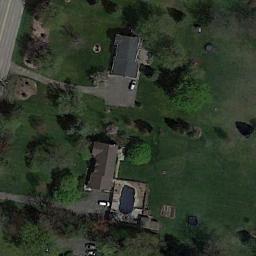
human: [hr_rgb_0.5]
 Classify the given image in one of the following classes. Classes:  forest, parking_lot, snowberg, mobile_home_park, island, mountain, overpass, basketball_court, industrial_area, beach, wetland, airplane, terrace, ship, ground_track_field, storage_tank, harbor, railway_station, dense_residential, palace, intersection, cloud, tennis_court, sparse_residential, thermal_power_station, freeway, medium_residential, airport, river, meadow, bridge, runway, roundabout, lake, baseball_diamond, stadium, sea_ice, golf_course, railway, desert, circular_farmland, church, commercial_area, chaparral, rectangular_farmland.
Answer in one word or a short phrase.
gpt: sparse_residential